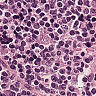
Metastatic tissue present: no